Aerial crown-view tile of a tropical tree (Barro Colorado Island, Panama), acquired 20250715:
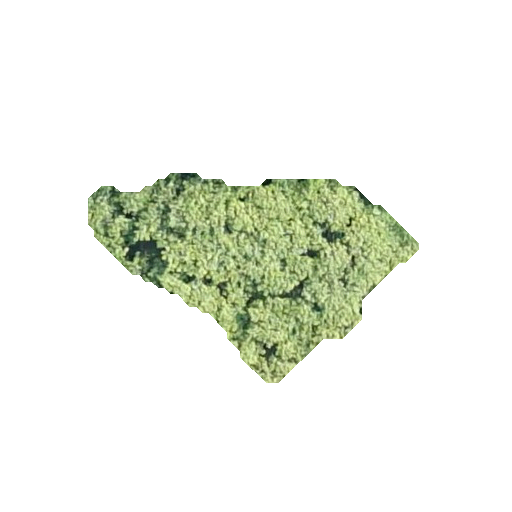
Species: Luehea seemannii
GBIF accepted scientific name: Luehea seemannii
Crown area: 59.172 m²